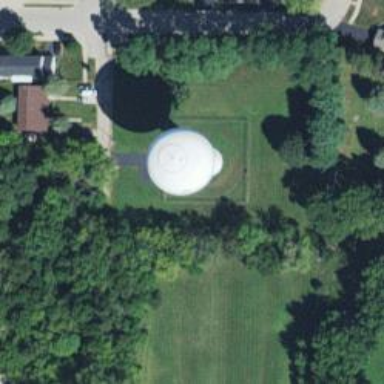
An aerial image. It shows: Water tower that is man-made.